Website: bh-photo
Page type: gifting
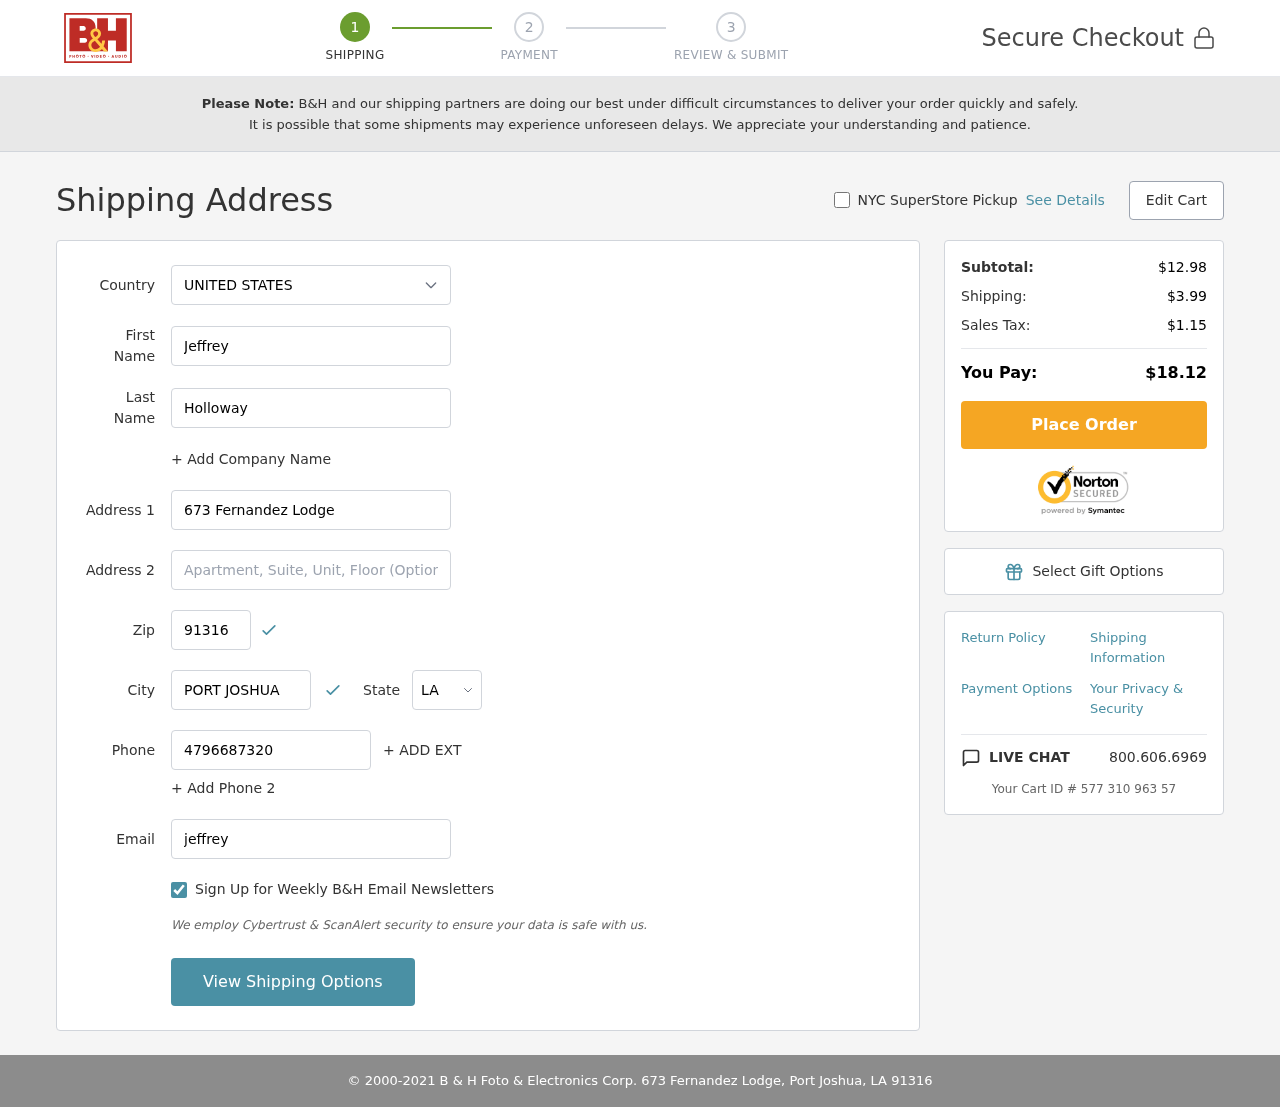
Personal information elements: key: PII_CITY
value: Port Joshua
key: PII_COUNTRY
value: United States
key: PII_EMAIL
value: jeffreyholloway@gmail.com
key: PII_FIRSTNAME
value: Jeffrey
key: PII_LASTNAME
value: Holloway
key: PII_PHONE
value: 4796687320
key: PII_POSTCODE
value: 91316
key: PII_STATE_ABBR
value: LA
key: PII_STREET
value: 673 Fernandez Lodge
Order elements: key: ORDER_SUBTOTAL
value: $12.98
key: ORDER_SHIPPING_COST
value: $3.99
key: ORDER_TAX
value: $1.15
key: ORDER_TOTAL
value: $18.12
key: ORDER_ID
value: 577 310 963 57